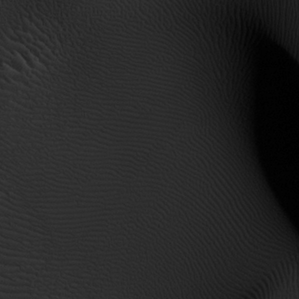
Label: non_frost